Aerial crown-view tile of a tropical tree (Barro Colorado Island, Panama), acquired 20250915:
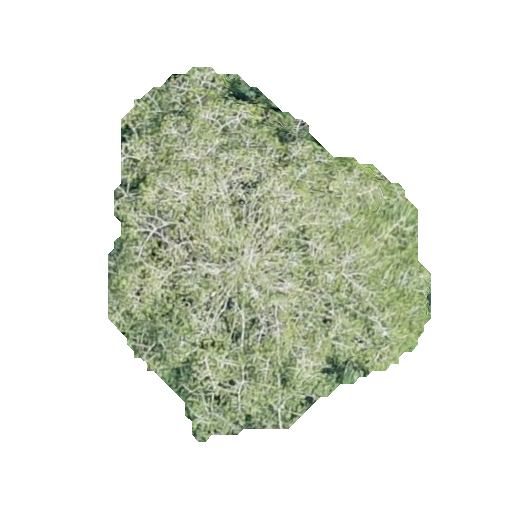
Species: Virola surinamensis
GBIF accepted scientific name: Virola surinamensis
Crown area: 120.498 m²